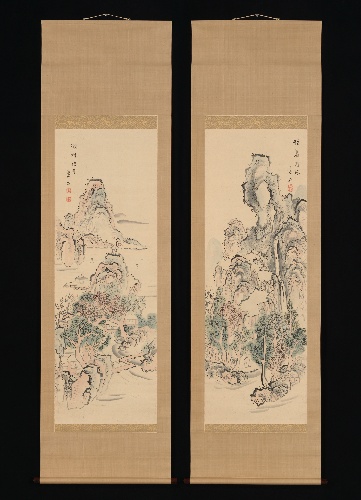
Artist: Aiseki
Artist bio: Japanese, active first half of the 19th century
Date: first half of the 19th century
Object type: Hanging scrolls
Classification: Paintings
Medium: Pair of hanging scrolls; ink and color on paper
Culture: Japan
Period: Edo period (1615–1868)
Dimensions: Image (a): 51 3/4 × 17 15/16 in. (131.5 × 45.5 cm)
Overall with mounting (a): 81 1/2 × 22 15/16 in. (207 × 58.2 cm)
Overall with knobs (a): 81 1/2 × 25 1/16 in. (207 × 63.6 cm)
Image (b): 51 13/16 × 17 7/8 in. (131.6 × 45.4 cm)
Overall with mounting (b): 81 1/2 × 22 15/16 in. (207 × 58.2 cm)
Overall with knobs (b): 81 1/2 × 25 1/16 in. (207 × 63.7 cm)
Department: Asian Art
Credit line: Mary Griggs Burke Collection, Gift of the Mary and Jackson Burke Foundation, 2015
Accession year: 2015
Repository: Metropolitan Museum of Art, New York, NY
Tags: Waterfalls|Landscapes